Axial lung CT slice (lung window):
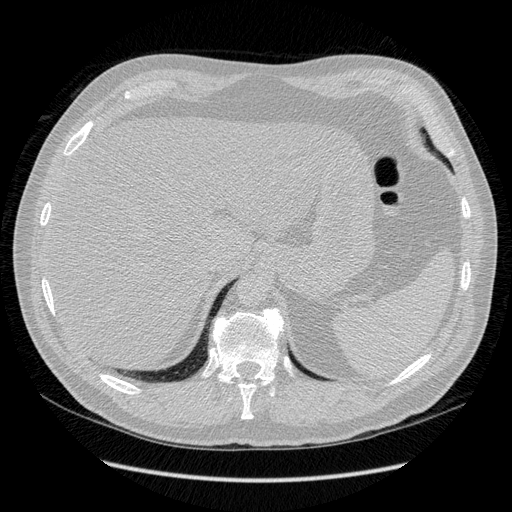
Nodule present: no